Field crop: maize
Growth stage: 2
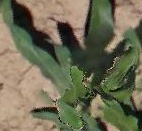
Species: maize